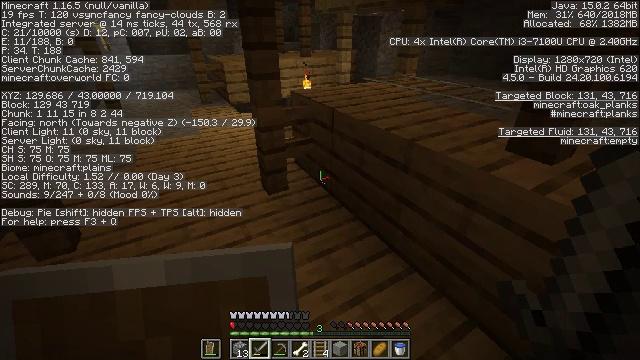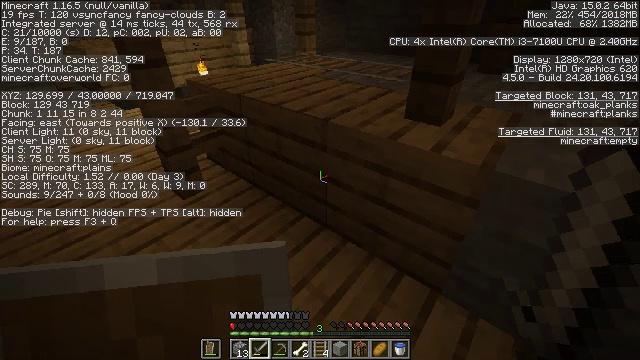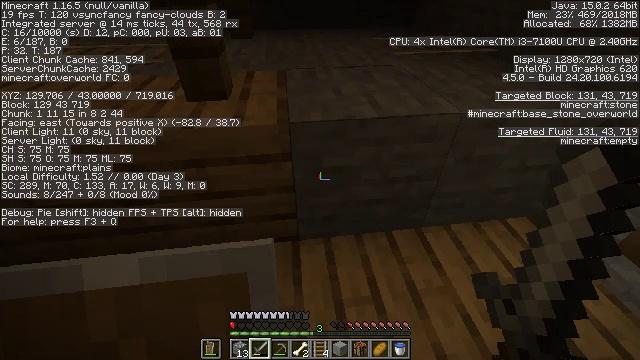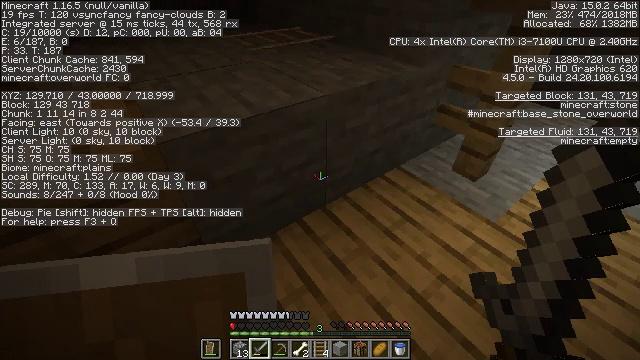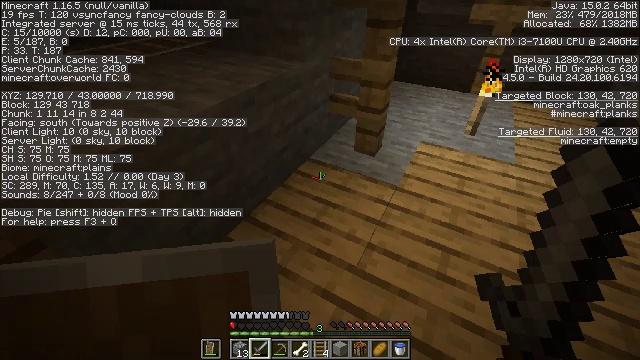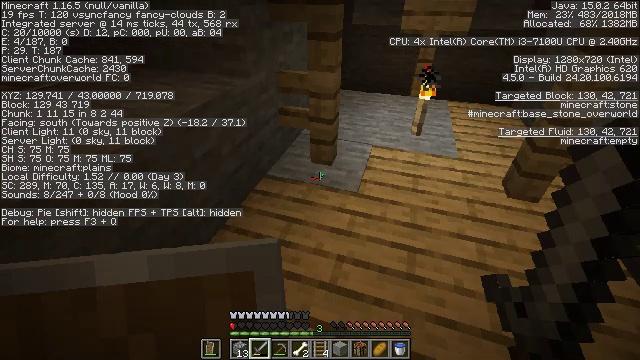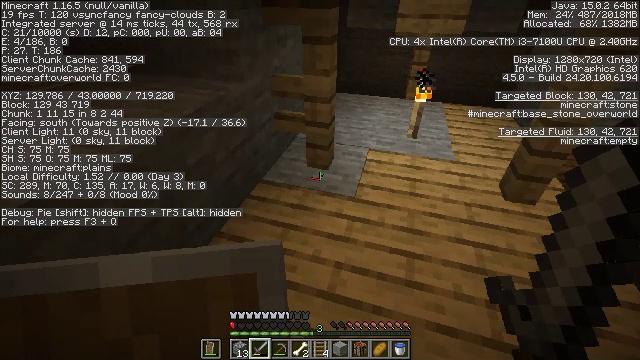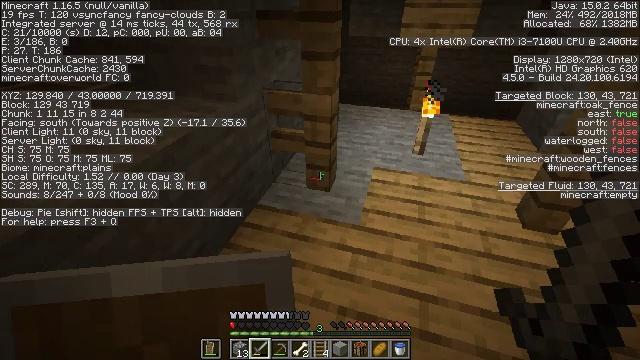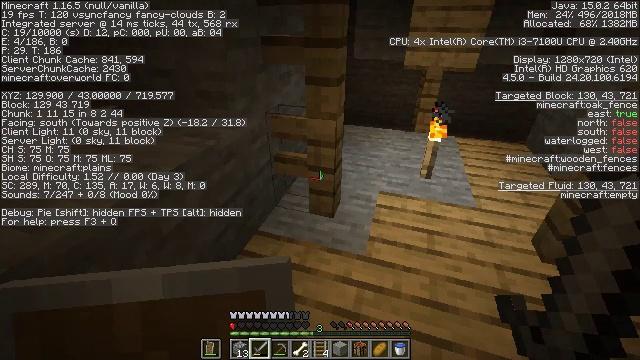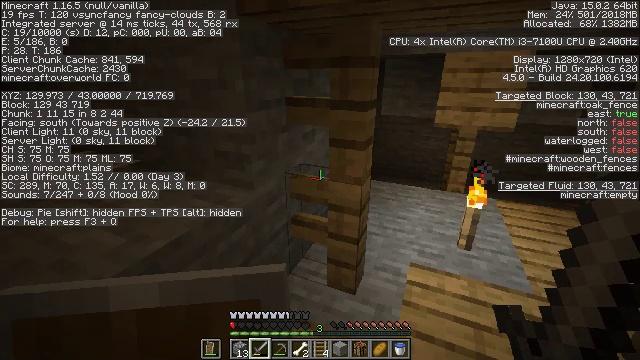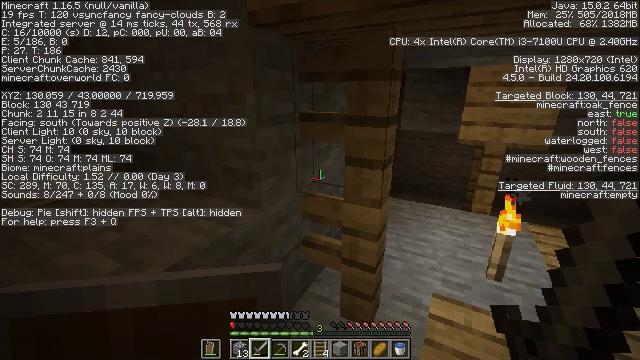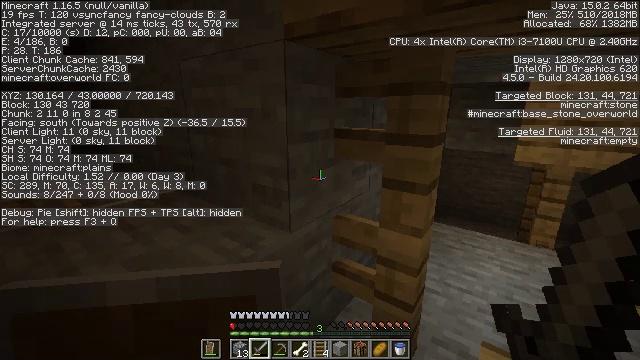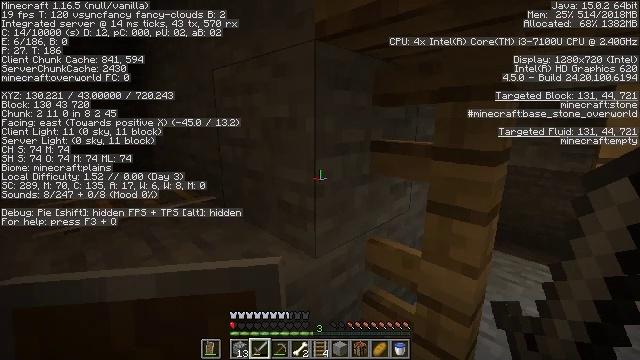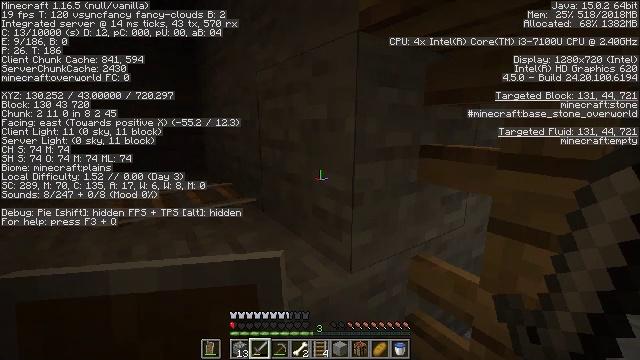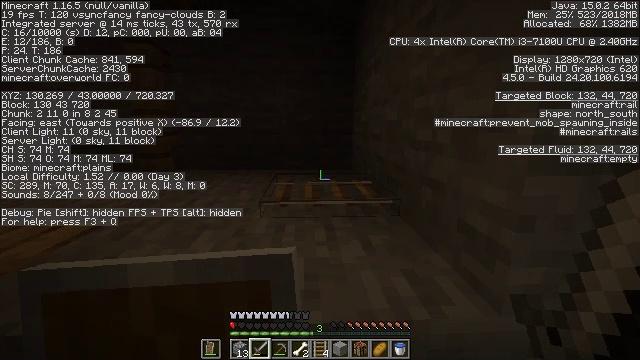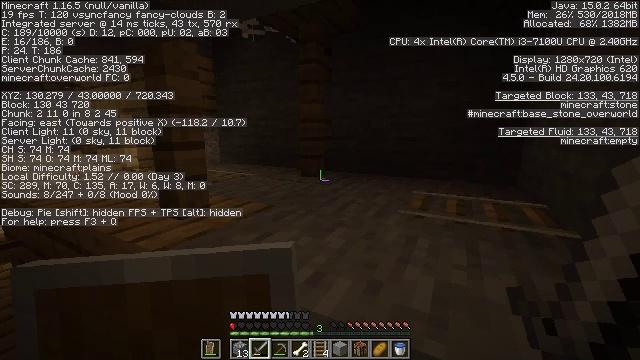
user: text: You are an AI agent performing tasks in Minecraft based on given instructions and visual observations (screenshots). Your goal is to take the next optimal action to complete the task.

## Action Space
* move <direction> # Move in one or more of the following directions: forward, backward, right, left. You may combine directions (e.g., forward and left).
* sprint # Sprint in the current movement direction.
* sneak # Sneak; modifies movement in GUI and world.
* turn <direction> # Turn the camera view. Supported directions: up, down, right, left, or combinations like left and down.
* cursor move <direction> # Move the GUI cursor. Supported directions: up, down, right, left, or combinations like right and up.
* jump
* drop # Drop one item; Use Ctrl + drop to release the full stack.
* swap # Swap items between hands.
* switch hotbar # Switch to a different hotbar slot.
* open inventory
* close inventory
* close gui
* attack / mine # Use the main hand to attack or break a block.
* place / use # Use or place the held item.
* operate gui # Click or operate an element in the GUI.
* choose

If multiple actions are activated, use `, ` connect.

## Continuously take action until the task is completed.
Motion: motion action
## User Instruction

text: Clear out the cobweb from the stronghold.
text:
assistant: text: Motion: turn right and down
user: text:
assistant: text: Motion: turn right and down
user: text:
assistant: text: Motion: turn right
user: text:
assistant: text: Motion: turn right
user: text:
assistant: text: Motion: move forward, turn right and up
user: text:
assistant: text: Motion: move forward, turn right
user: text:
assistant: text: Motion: move forward, turn up
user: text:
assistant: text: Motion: move forward, turn left and up
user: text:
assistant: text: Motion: move forward, turn left and up
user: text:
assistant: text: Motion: move forward, turn left and up
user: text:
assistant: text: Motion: move forward, turn left and up
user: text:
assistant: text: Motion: turn left and up
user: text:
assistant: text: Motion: turn left
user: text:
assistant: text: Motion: turn left
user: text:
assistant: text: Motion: turn left and up
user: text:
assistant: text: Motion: turn left and up
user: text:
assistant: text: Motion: turn left and down
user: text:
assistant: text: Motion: turn left and down
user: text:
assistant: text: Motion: turn left and down
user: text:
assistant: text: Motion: no_op
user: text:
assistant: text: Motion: no_op
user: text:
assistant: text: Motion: move forward
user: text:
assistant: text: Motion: move forward
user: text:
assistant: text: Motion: move forward, turn left and down
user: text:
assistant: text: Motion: move forward, turn left
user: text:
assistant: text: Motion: move forward
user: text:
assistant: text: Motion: move forward, turn right and up
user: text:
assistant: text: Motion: move forward, turn right and up
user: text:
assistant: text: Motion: move forward, turn right
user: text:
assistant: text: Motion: move forward